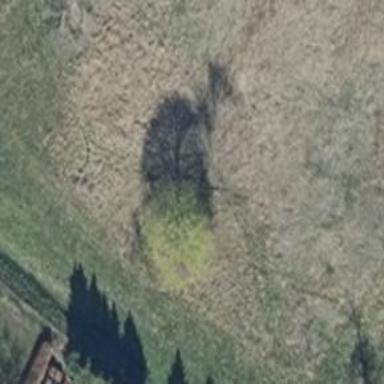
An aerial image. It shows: Broadleaved evergreen tree in its natural setting.